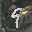
Label: 9